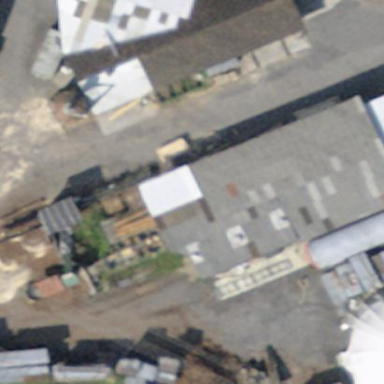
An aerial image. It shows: Barn.